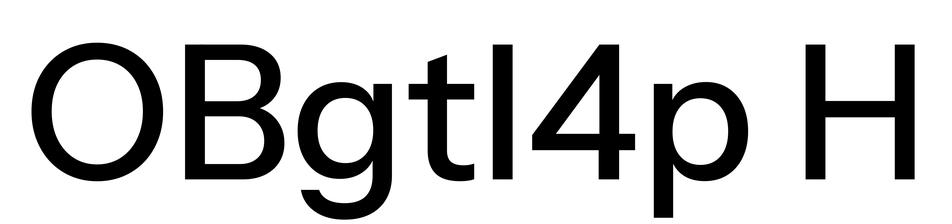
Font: InstrumentSans_Medium